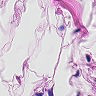
Metastatic tissue present: no